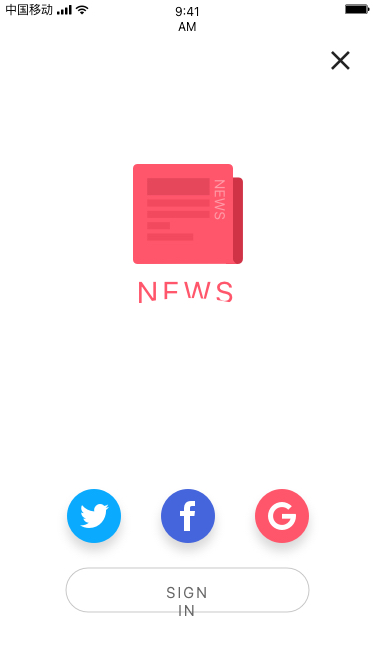
Text in this UI design:
Sign in
NEWS
NEWS